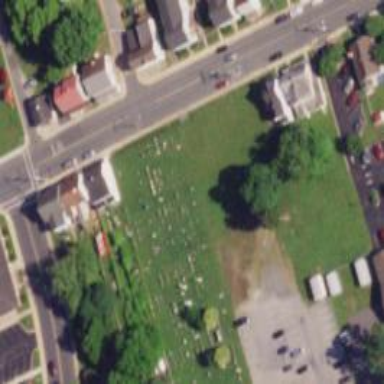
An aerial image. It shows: Cemetery.